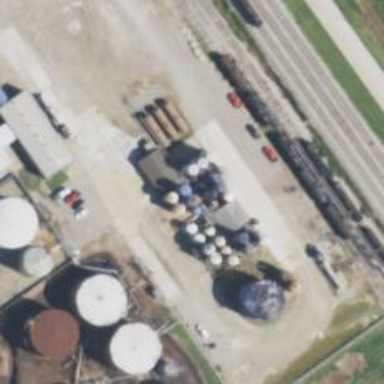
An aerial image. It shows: Storage tank with man-made structure.